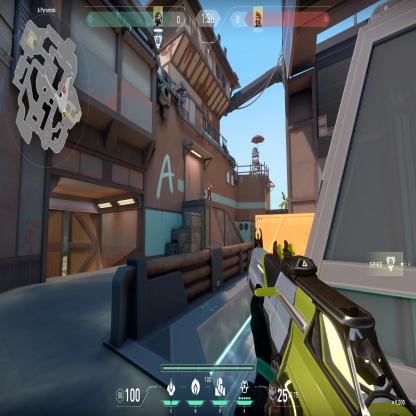
Label: enemy